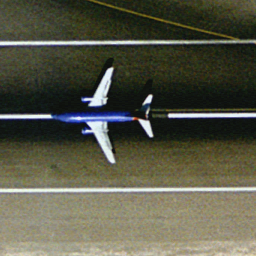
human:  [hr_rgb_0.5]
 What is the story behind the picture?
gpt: airplane